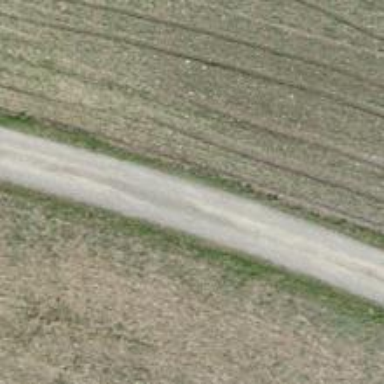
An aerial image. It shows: Gravel track.